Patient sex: F
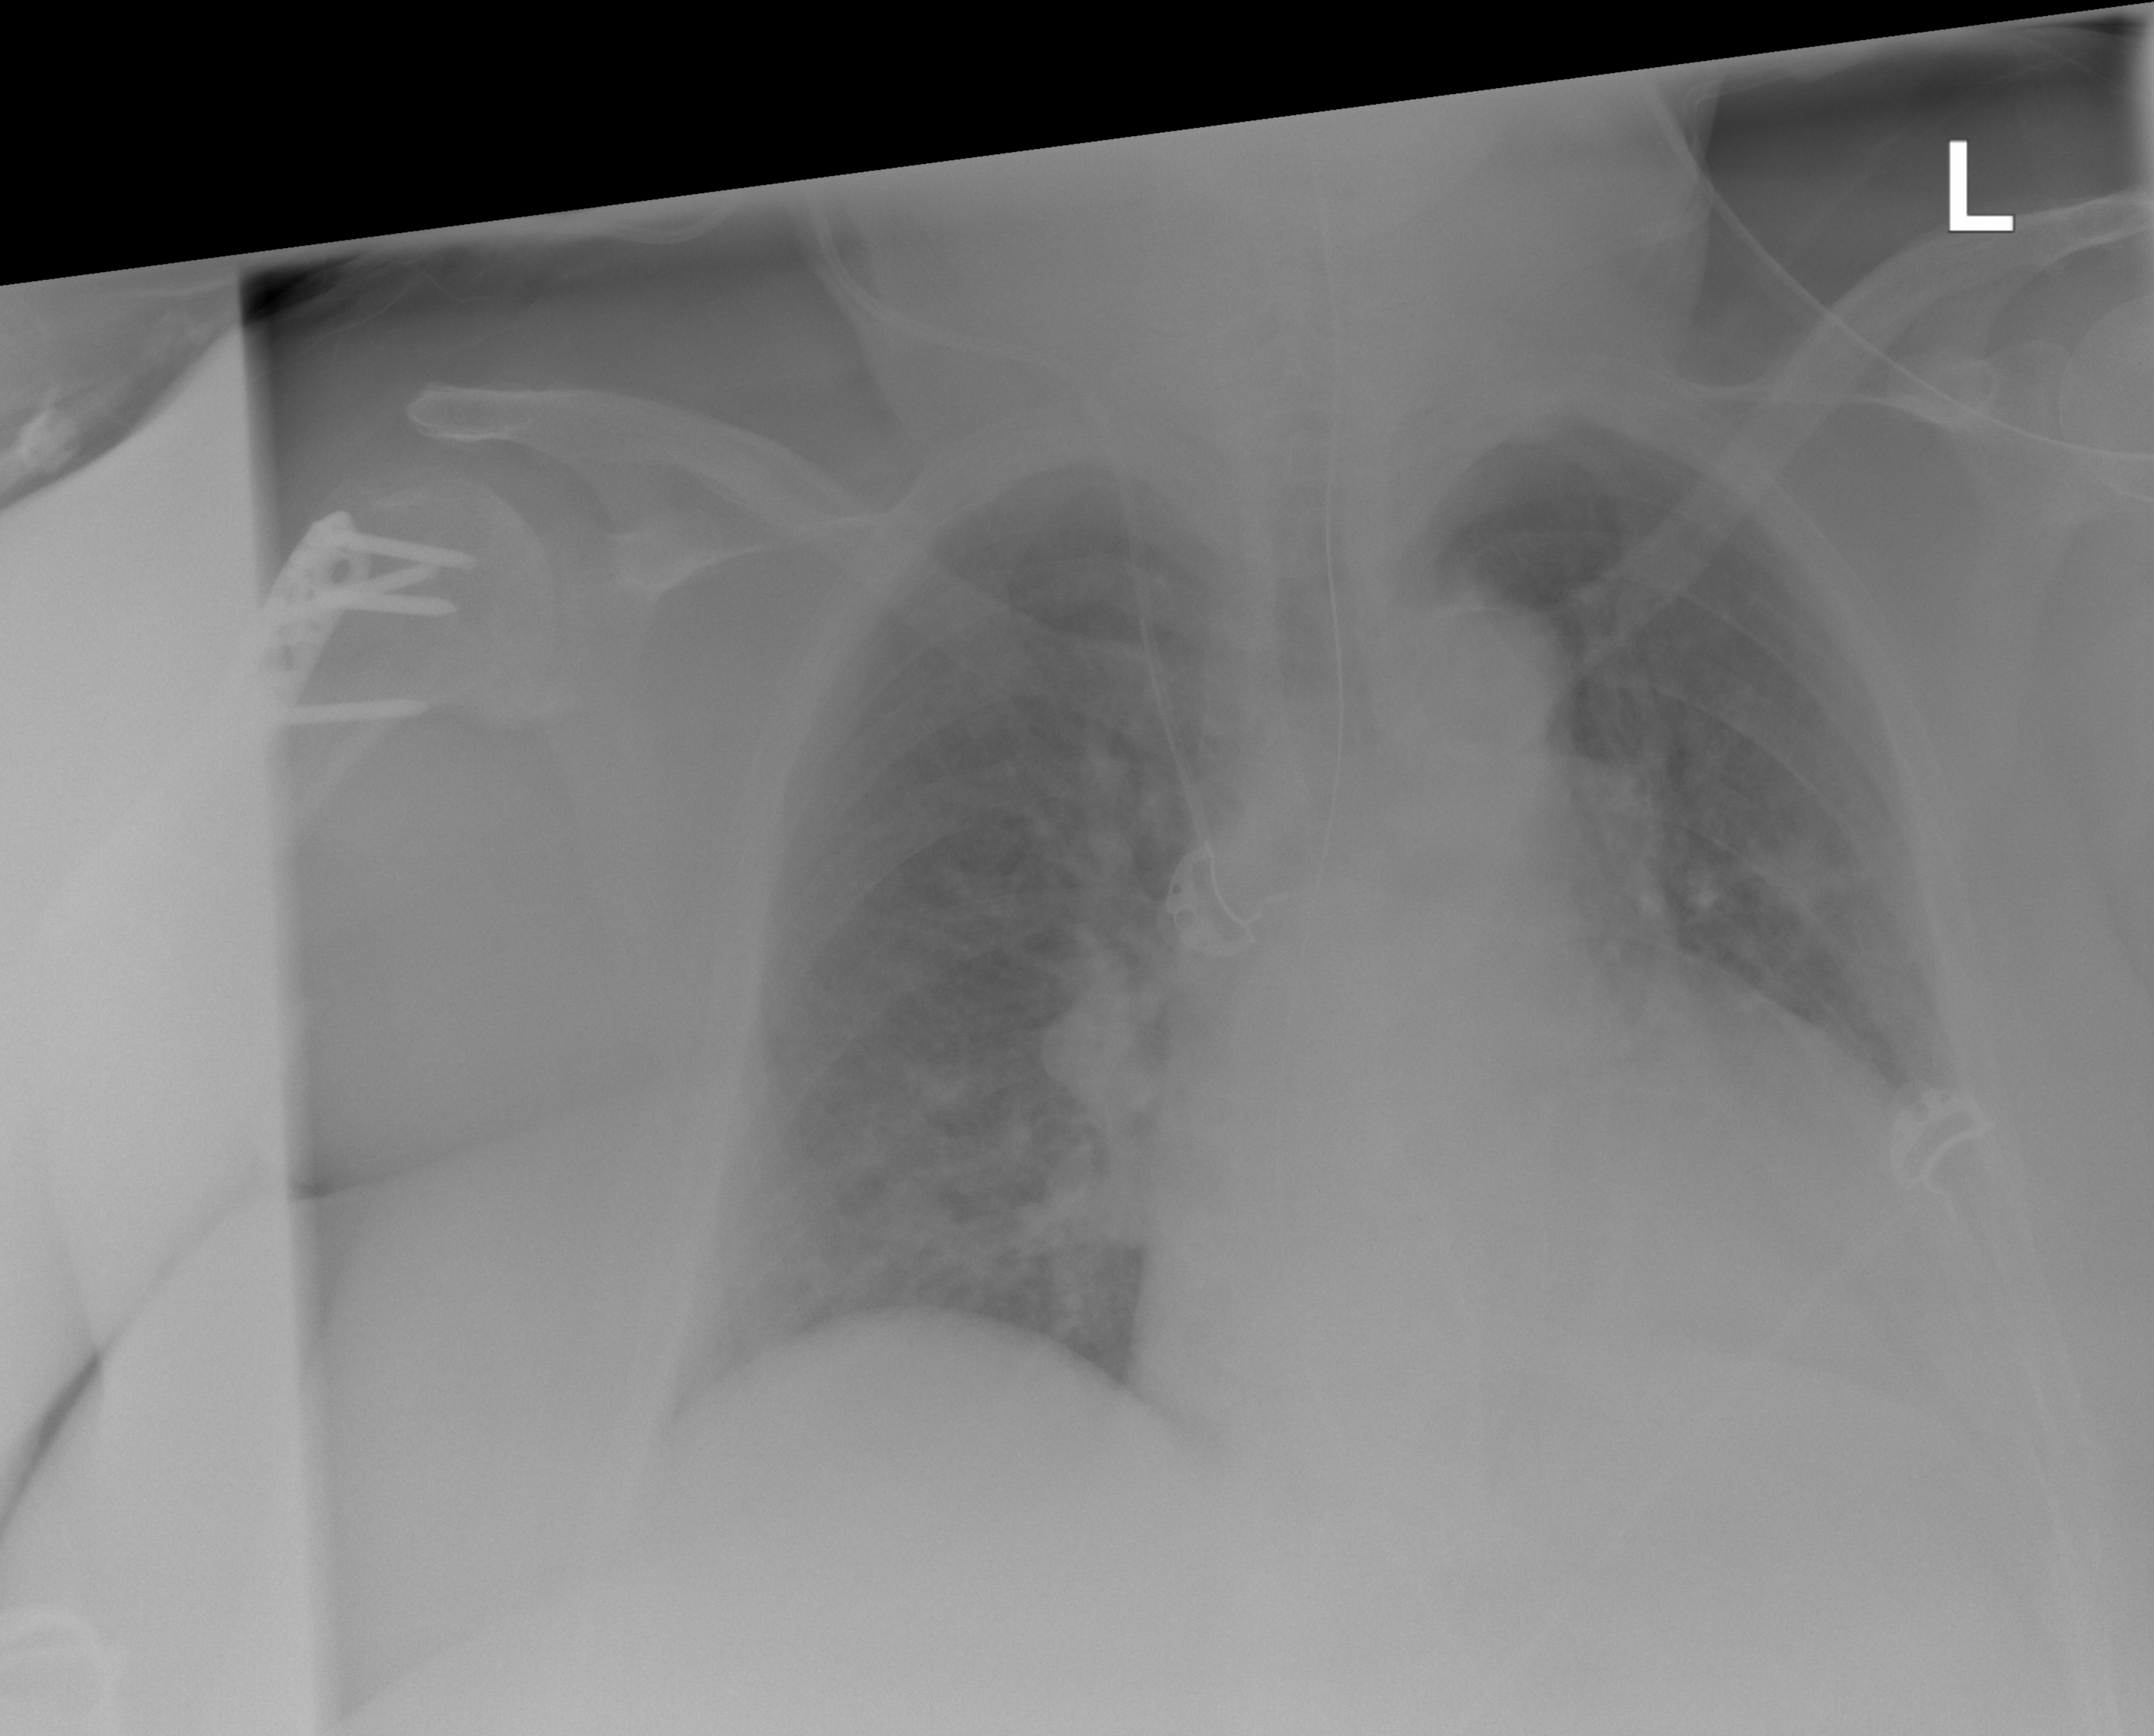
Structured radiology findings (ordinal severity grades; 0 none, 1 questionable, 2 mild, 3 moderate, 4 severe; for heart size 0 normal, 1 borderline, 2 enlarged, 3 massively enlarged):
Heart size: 2
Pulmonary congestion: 2
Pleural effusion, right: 0
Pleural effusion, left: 1
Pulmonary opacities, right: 2
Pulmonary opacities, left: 2
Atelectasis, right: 0
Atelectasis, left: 0